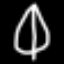
Label: leaf